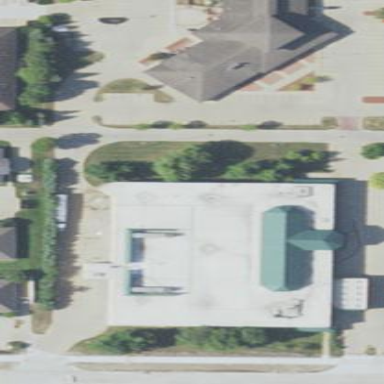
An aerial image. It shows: Retail building.